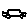
Label: car